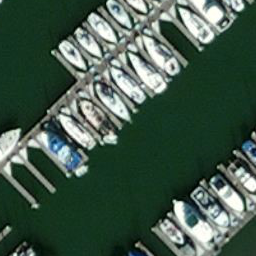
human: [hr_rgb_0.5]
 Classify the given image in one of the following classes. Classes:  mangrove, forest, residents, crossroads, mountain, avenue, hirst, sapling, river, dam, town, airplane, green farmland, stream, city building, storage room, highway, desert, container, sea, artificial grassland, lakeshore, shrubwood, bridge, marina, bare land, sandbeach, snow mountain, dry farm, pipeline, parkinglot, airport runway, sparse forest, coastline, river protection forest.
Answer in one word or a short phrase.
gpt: marina